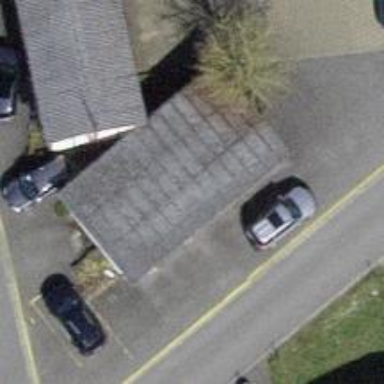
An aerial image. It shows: Garages with tile roofs.